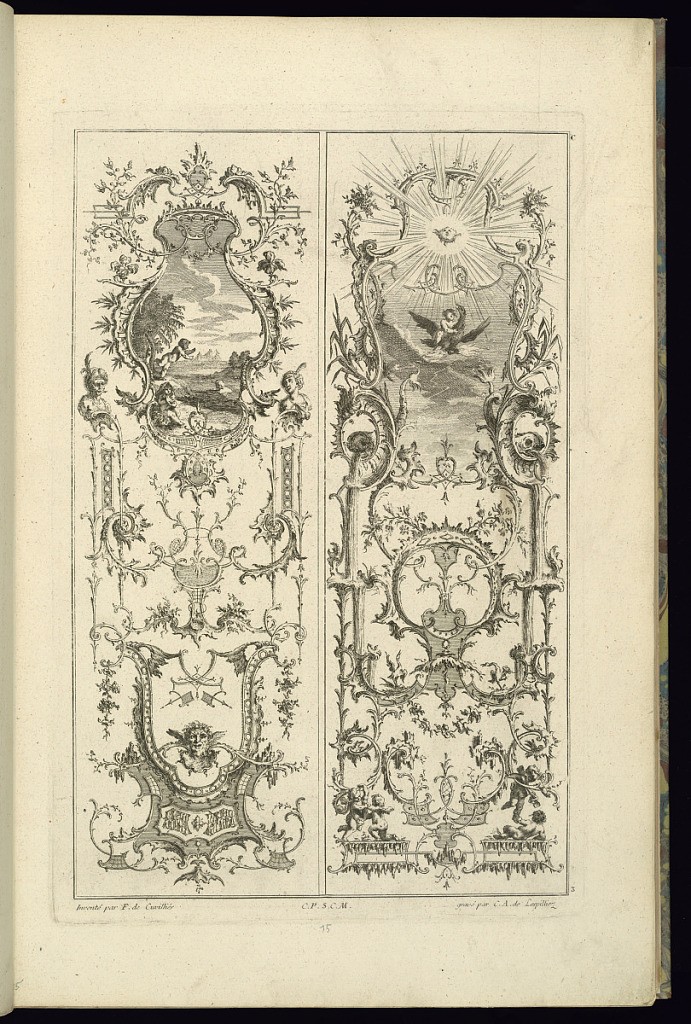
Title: Design for Two Panels of Ornament
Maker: François de Cuvilliés the Elder, Belgian, 1695 - 1768
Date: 1745
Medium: Etching and engraving on off-white laid paper
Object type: Print
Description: Design for two vertical panels of ornament. The left panel features at center putti swimming; the right side, a young putto flown aloft by an Eagle (Ganymede and Jupiter). The plate is signed and numbered.